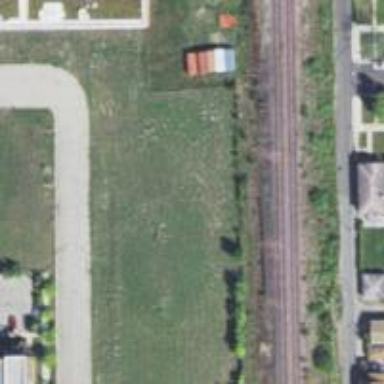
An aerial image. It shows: Disused railway siding.